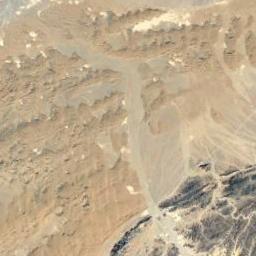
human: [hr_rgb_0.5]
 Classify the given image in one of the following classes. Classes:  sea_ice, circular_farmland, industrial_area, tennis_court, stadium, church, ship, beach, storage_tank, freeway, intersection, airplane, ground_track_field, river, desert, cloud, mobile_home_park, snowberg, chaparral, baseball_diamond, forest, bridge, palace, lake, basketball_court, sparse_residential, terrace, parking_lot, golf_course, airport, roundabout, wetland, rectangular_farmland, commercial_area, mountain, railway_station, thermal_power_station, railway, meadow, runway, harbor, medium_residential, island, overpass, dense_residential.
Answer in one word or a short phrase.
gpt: desert